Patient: sex F, age 31
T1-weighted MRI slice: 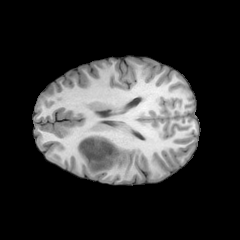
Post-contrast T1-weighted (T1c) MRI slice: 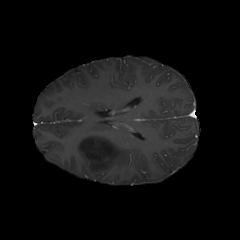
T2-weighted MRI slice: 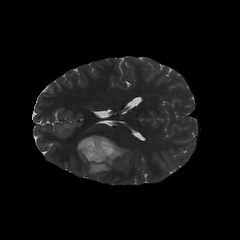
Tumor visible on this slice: yes
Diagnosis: Astrocytoma, IDH-mutant
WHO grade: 2